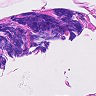
Metastatic tissue present: no